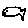
Label: fish